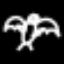
Label: angel